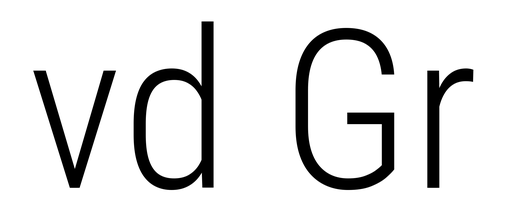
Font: Roboto_Condensed_Light